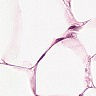
Metastatic tissue present: no